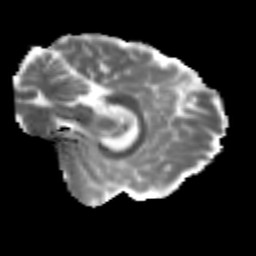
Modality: MD
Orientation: sagittal
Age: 20
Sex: female
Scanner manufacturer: siemens
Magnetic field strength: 3 T
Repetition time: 3.5 s
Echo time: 0.125 s